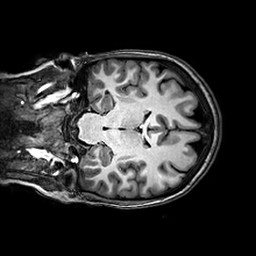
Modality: T1w
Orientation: coronal
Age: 20
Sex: female